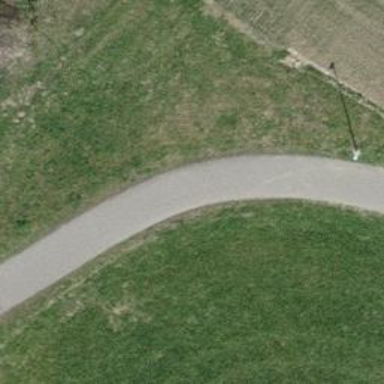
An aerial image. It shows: Paved track with grade1 quality. It is suitable for agricultural vehicles.